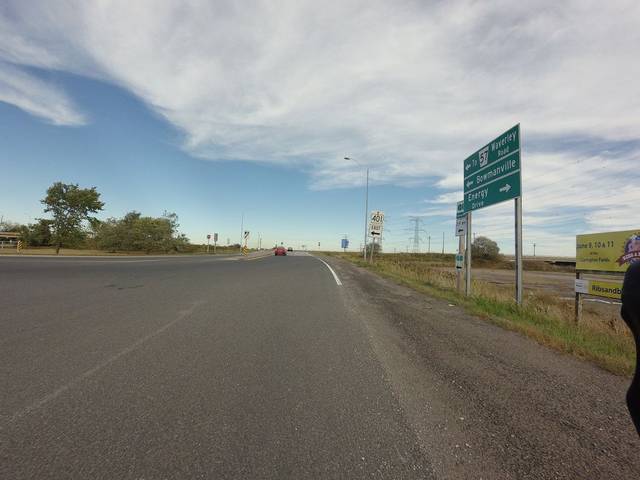
Region: Canada
Coordinates: 43.893, -78.69